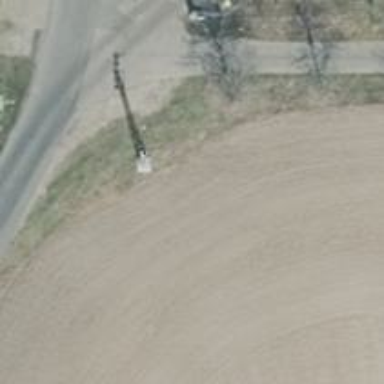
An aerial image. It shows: Power pole.